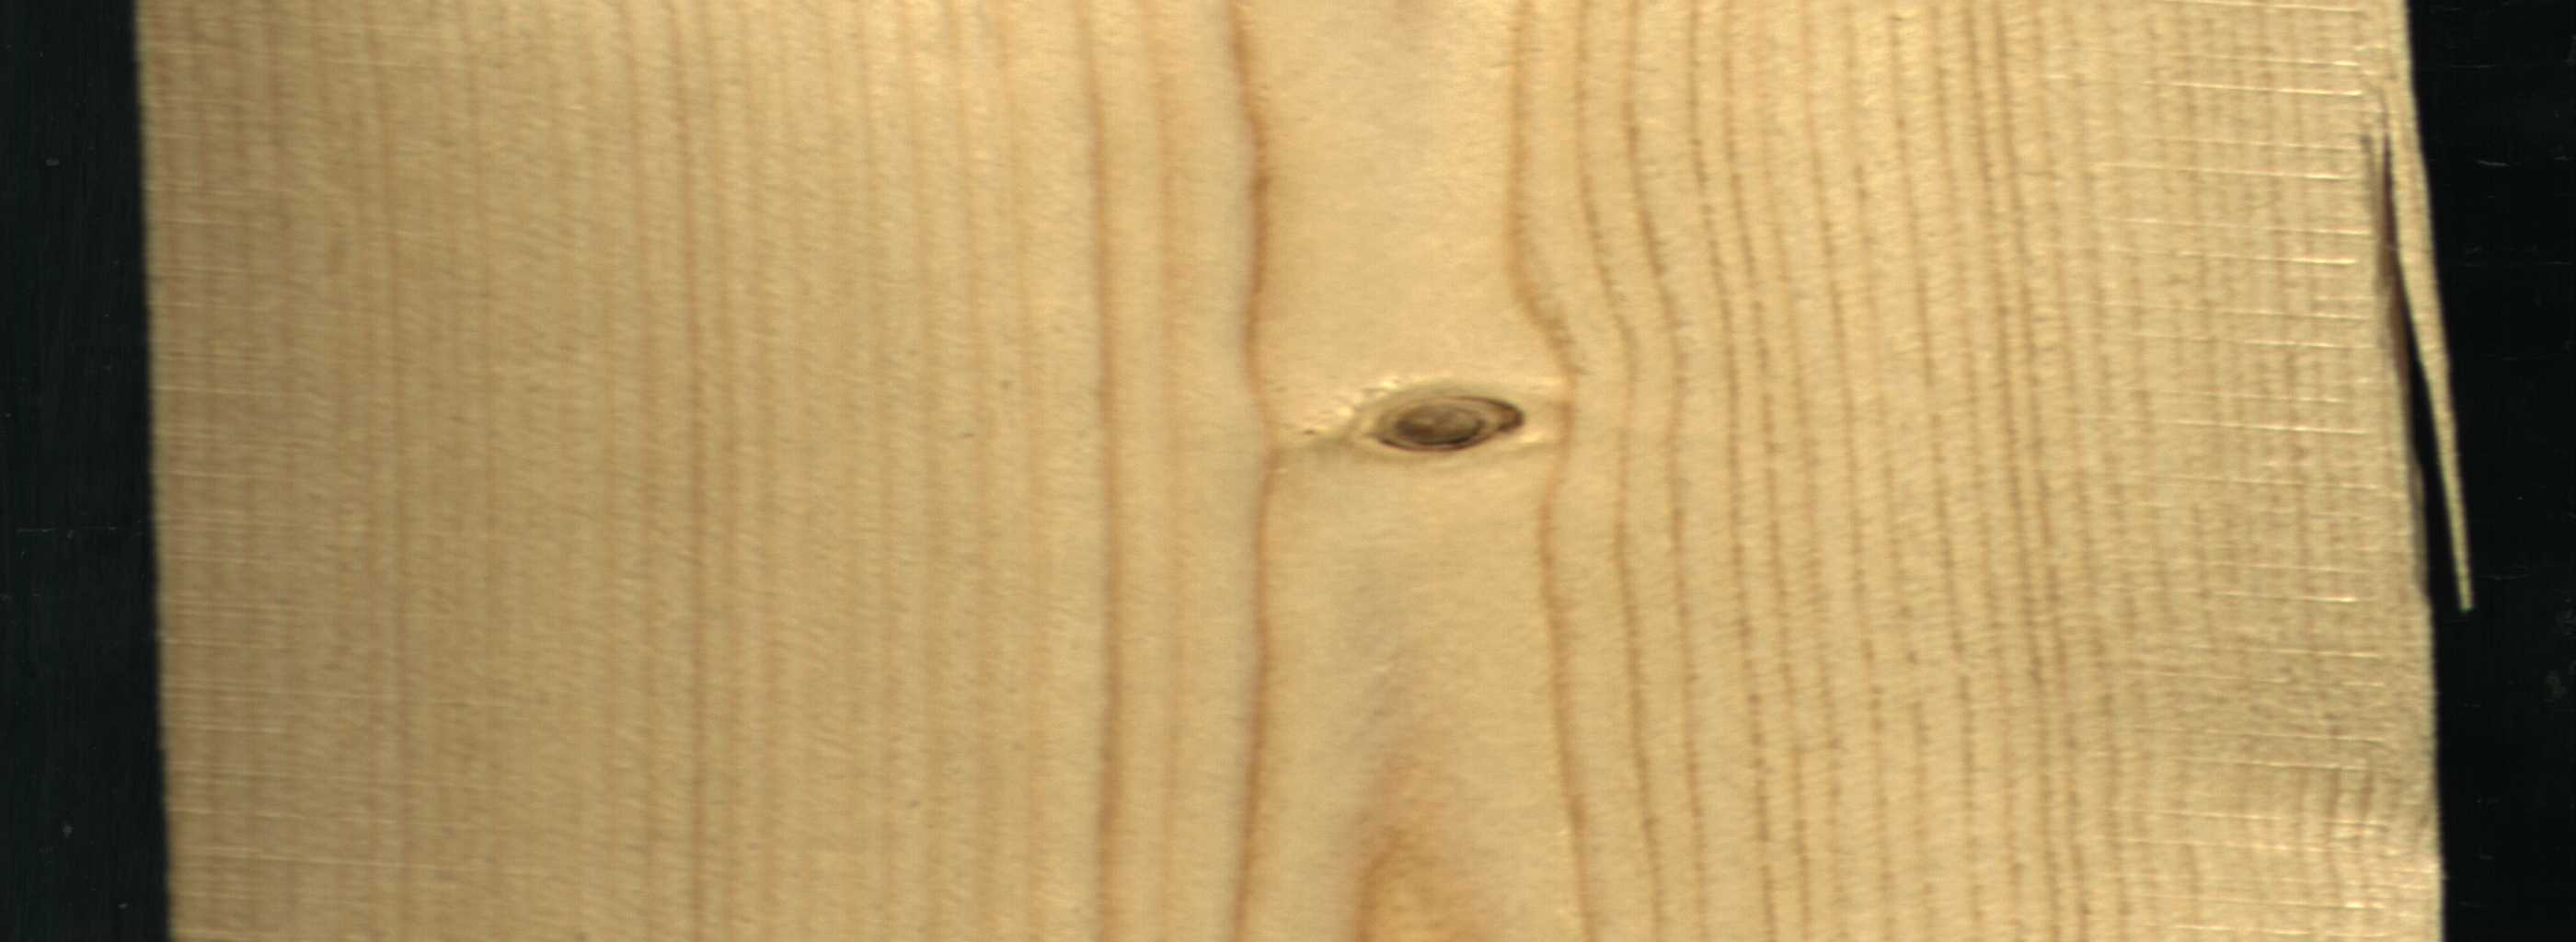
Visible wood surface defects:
Live_Knot